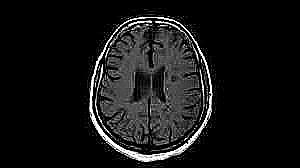
Label: notumor